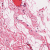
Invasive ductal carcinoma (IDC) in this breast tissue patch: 0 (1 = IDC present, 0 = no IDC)